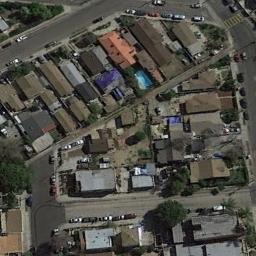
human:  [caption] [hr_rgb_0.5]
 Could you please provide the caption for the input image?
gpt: A dense residential area has lots of houses arranged neatly is surrounded by some roads and one of houses has a pool .

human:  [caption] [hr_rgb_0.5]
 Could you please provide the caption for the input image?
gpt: The dense residential is next to the road with some cars .

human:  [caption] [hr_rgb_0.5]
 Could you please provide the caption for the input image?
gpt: The distance between the houses is very small .

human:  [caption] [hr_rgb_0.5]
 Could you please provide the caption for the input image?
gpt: There are many roads and neatly arranged houses and many vehicles in densely populated areas .

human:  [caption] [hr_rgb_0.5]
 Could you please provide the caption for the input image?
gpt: There are many brown buildings on dense residential area .